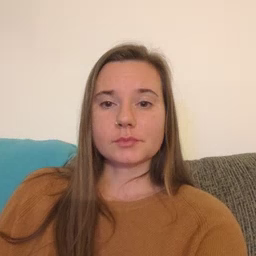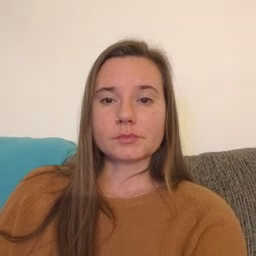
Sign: mouth